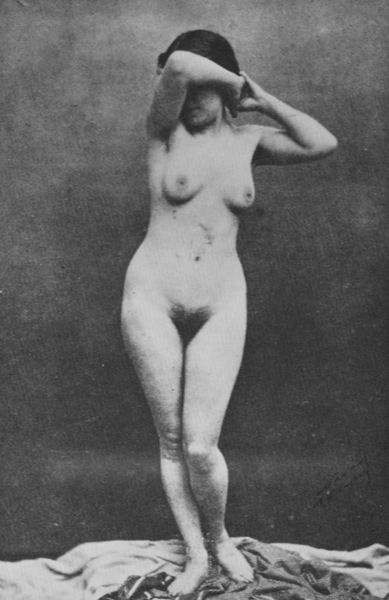
Titel: Musette (Christine Roux, 1835-1860)
Künstler: Gaspard-Félix Tournachon
Schlagwörter: akt, hand, haut, nackt, weiß, brust, ellbogen, frau, grau, hell, schwarz, dame, tuch, wand, arm, arme, augen, falten, gesicht, portrait, haare, pose, stehend, stoff, stoffe, decke, gewänder, frontal, beine, taille, brüste, füße, hands, white, black, face, female, gray, grey, hair, lady, robe, wall, woman, nabel, bauch, faltenwurf, brustwarzen, knie, scham, schenkel, foto, fotografie, hüften, keusch, barfuss, alter, blind, schwarz-weiß, portait, hüfte, naked, nude, nudity, girl, see, schämen, feet, verstecken, black and white, gaze, verdeckt, scheu, fotographie, shadow, fabric, aufnahme, model, photo, sculpture, fot, breast, schamdreieck, public, schwaz, arms, nineteenth century, legs, cloth, breasts, pale, scharz weiß, hold, standing, scharm, photograph, navel, nipples, pubic, curves, knee, posed, aktfoto, knees, raised, sex, pubic hair, shy, boobs, elbow, hidden, physical, hot, elbows, hiding, naval, wrists, hide, shirtless, clasped, healthy, exposed, elbos